Question: I am making a game of tic-tac-toe using HTML5, CSS and JavaScript. I have identified the winning patterns and more or less how to make it work. There is no artificial intelligence involved; it is intended to be a game.

All I want to do is:
-
-
Please tell me if that is possible. If yes, how. Steps appreciated, don't post complete code :)
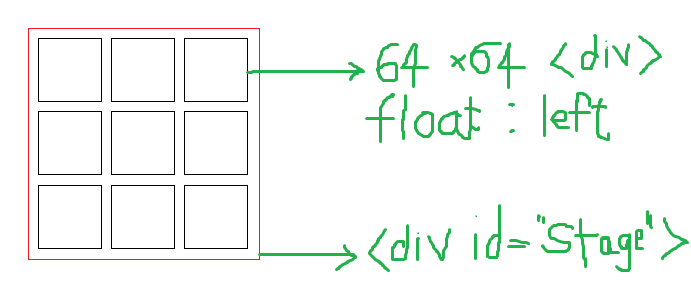
Answer: Bind <URL> of the event object to determine which element was clicked.
Seriously consider replacing the '<div>'s with '<button>'s as they are designed to be interactive (so have benefits such as automatically appearing in the focus order).